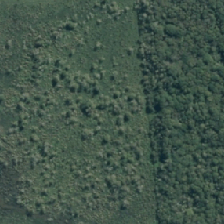
Land cover: deciduous_hardwood